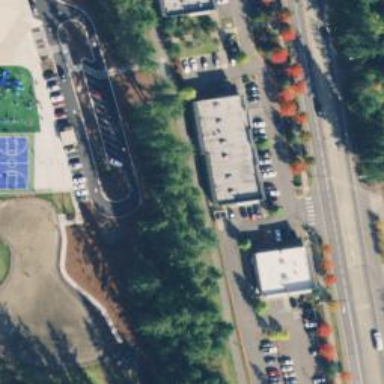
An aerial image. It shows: Fitness centre on leisure land.